Question: I am trying to sort my renderables/actors correctly and noticed that I have some troubles with walls since they get sorted by their centerpoint. So I am sorting all my actors before I draw them depending on their distance to the camera with an insertion sort. After that, I am trying to determine if the wall should be drawn behind or in front of the gamefield. To explain this, the game takes place inside of a cube which is out of 6 planes. Since I can rotate the camera around that cube I need a sorting which would put the planes in front/back depending on that. So here is a picture so you know what we are talking about:

You can clearly see the rendermisstake whats happening at the front of those kind of snake.
Okay here is my current sorting:
'''
//list of Actors the abstract class which Wall and cube and so on extend
void Group::insertionSort(vector<Actor *> &actors)
{
int j;
for (int i = 1; i < actors.size(); i++)
{
Actor *val = actors[i];
j = i - 1;
while (j >= 0 && distanceToCamera(*actors[j]) < distanceToCamera(*val))
{
actors[j + 1] = actors[j];
j = j - 1;
}
actors[j + 1] = val;
}
}
float Group::distanceToCamera(Actor &a)
{
float result = 0;
XMVECTOR posActor = XMLoadFloat3(&a.getPosition()); //here i get the centerpoint of the object
XMVECTOR posCamera = XMLoadFloat3(&m_camera->getPosition());
XMVECTOR length = XMVector3Length(posCamera - posActor);
XMStoreFloat(&result, length);
return result;
}
'''
To determine if it's a 'Wall' I used kind like this 'dynamic_cast<Wall*>(val)' but I don't get them in front/back of the vector depending on that. To remember the objects return their centerpoint.
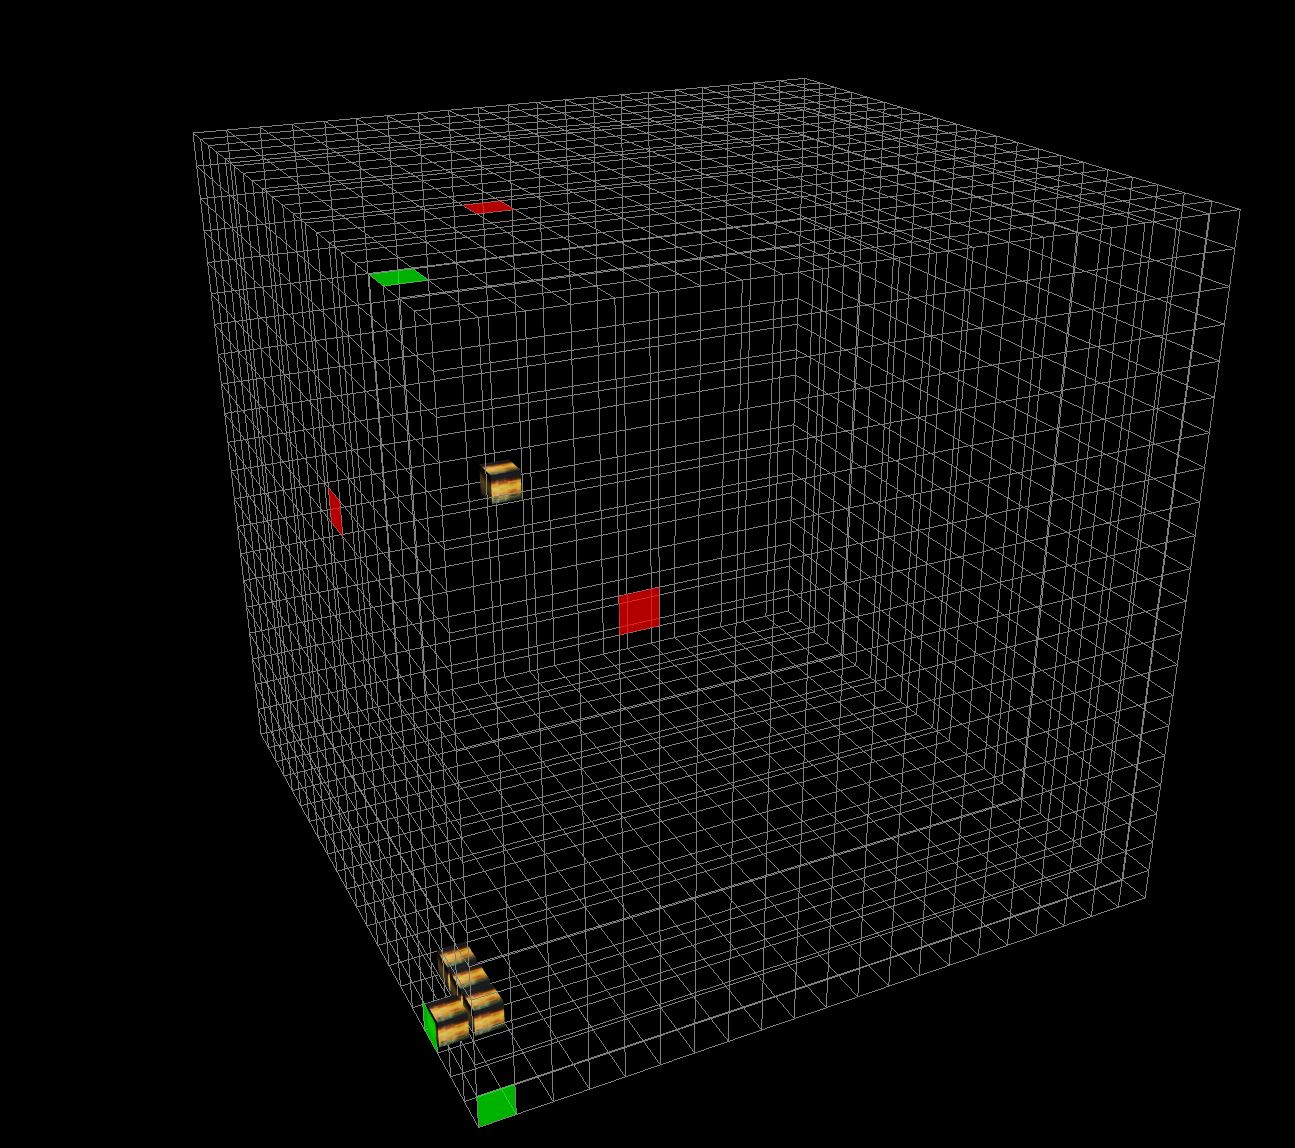
Answer: It's difficult to answer your question because it is a complex system which you haven't fully explained here and which you should also reduce to something simpler before posting. Chances are that you would find a fix yourself on the way. Anyway, I'll do some guessing...
Now, the first thing I'd fix is the sorting algorithm. Without analysing it in depth whether it works correctly in all cases or not, I'd throw it out and use std::sort(), which is both efficient and very unlikely to contain errors.
While replacing it, you need to think about the ordering between two rendered objects carefully: The question is when exactly does one object need to be drawn before the other? You are using the distance of the center point to the camera. I'm not sure if you are sorting 2D objects or 3D objects, but in both cases it's easy to come up with examples where this doesn't work! For example, a large square that doesn't directly face the camera could cover up a smaller one, even if the smaller square's center is closer. Another problem is when two objects intersect. Similarly for 3D objects, if they have different sizes or intersect then your algorithm doesn't work. If your objects all have the same size and they can't intersect, you should be fine though.
Still, and here I suspect one problem, it could be that a surface of an object and a surface of the cube grid have exactly the same position. One approach is that you shrink the objects slightly or enlarge the outside grid, so that the order is always clear. This would also work around an issue that you suffer from floating point rounding errors. Due to these, two objects that don't have an order mathematically could end up in different positions depending on the circumstances. This can manifest as them flickering between visible to covered depending on the camera angle.
One last thing: I'm assuming you want to solve this yourself for educational reasons, right? Otherwise, it would be a plain waste of time with existing rendering toolkits in place that would even offload all the computations to the graphics hardware.